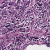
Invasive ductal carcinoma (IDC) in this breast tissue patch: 1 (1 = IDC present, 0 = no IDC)